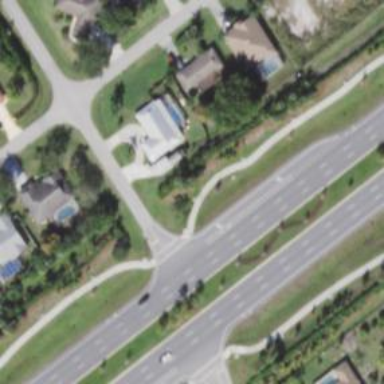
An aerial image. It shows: Marked crossing on the road.